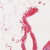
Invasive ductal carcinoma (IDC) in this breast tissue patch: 0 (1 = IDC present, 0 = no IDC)